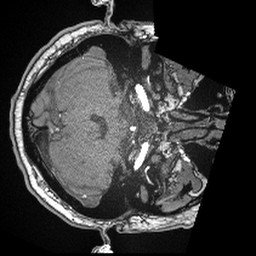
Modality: angio
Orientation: axial
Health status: ill
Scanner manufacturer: siemens
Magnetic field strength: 3 T
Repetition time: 0.021 s
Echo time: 0.00343 s